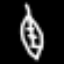
Label: leaf